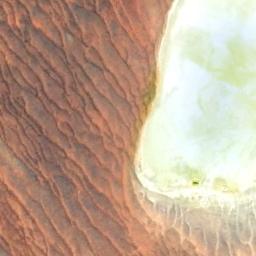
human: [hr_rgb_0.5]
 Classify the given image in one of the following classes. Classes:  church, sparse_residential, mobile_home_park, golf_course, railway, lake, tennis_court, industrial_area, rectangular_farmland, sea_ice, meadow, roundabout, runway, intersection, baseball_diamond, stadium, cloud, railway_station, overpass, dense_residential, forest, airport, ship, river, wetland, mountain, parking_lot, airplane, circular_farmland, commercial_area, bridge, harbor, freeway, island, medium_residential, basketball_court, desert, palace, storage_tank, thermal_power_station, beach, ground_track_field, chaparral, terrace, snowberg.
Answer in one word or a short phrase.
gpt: desert